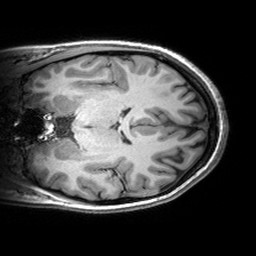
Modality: T1w
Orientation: coronal
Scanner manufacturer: siemens
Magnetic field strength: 3 T
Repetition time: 2.53 s
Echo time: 0.00299 s